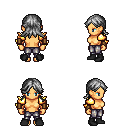
a pixel art fantasy rpg character, female body template, human, tanned skin, gold arm armor, metal pants, gray loose hair, leather bracers, black shoes, four views (front, back, left, right), 2x2 character sprite sheet, small pixel art, hard edges, no anti-aliasing